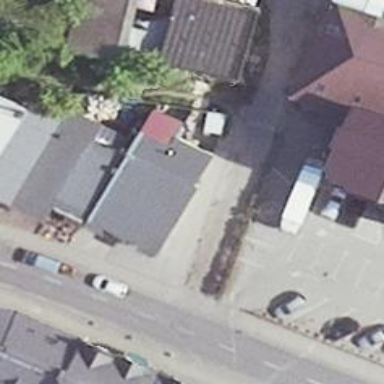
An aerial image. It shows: Convenience shop.